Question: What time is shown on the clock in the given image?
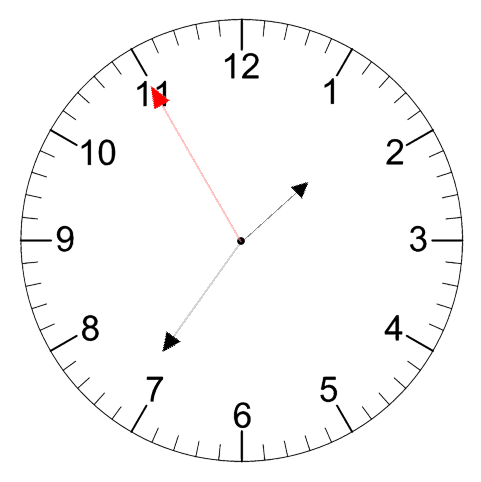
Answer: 01:35:55